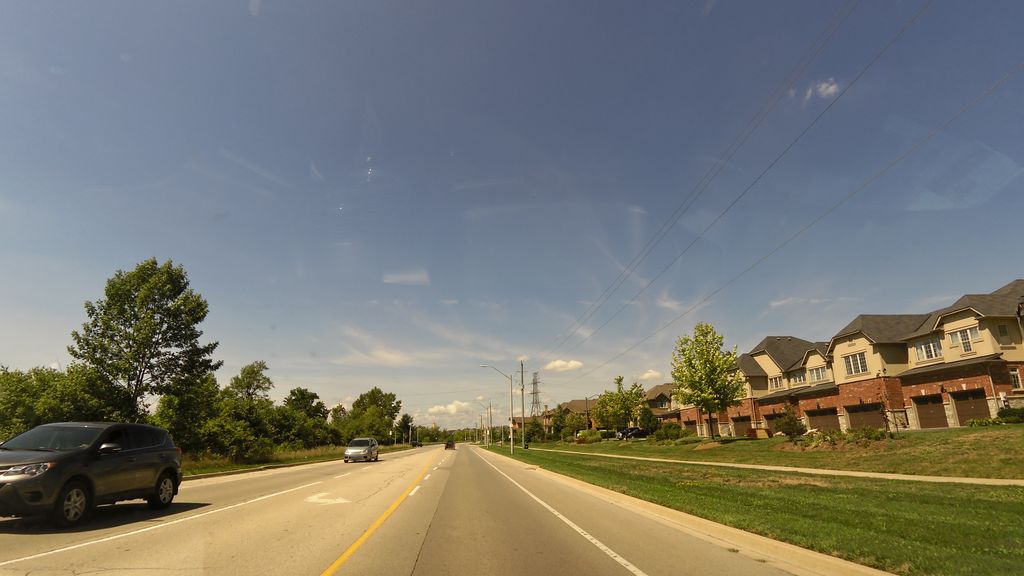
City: hamilton